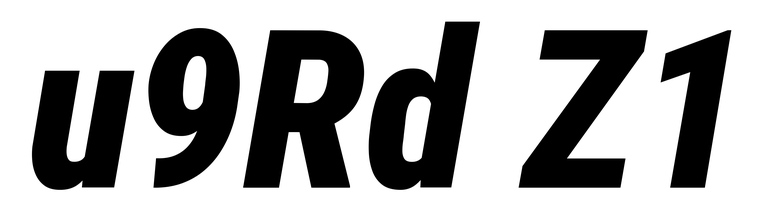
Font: Roboto-Italic_Condensed_Black_Italic